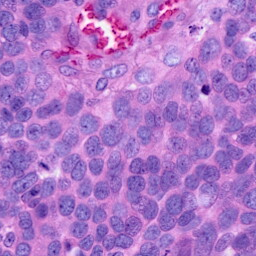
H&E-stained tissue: Ovarian